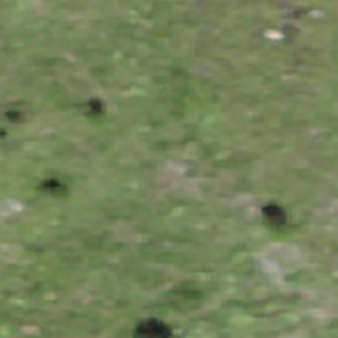
Label: other